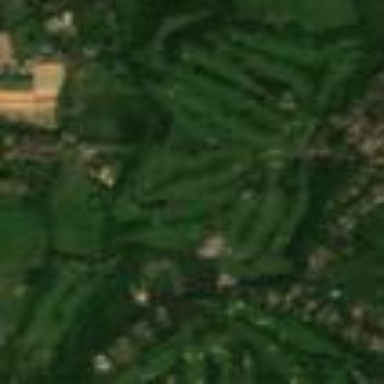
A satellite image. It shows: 18-hole golf course situated within leisure land.